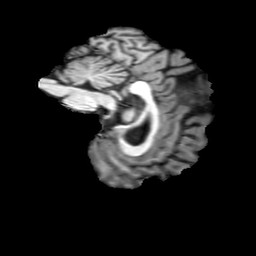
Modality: T1w
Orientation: sagittal
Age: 29
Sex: female
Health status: ill